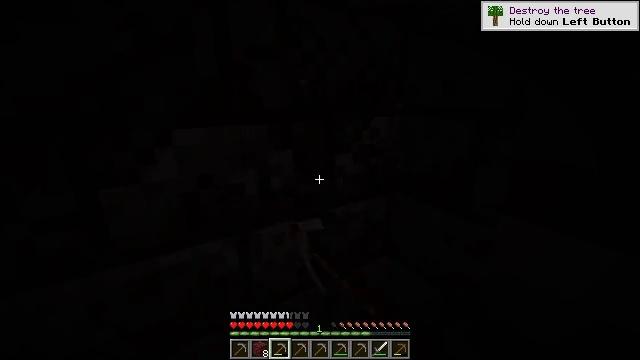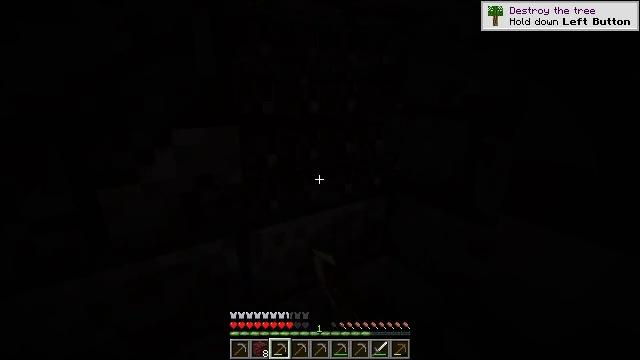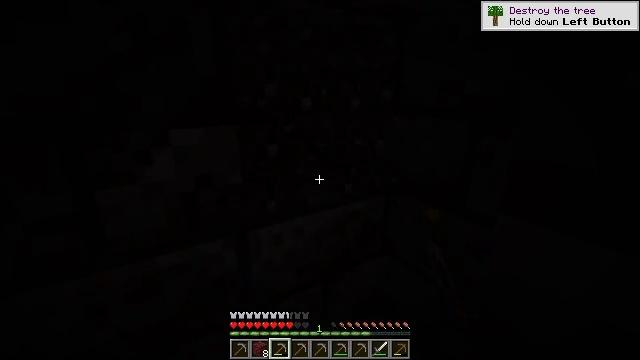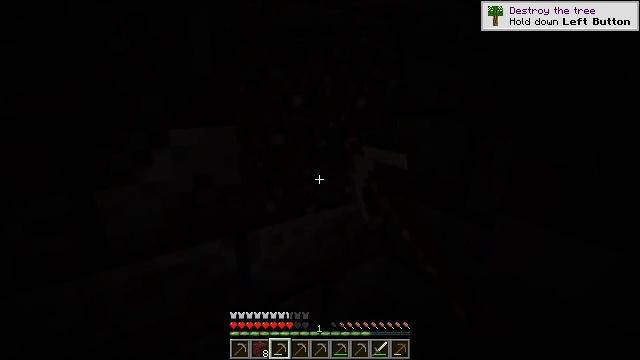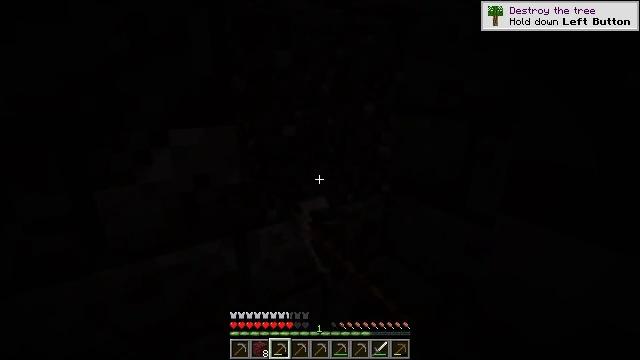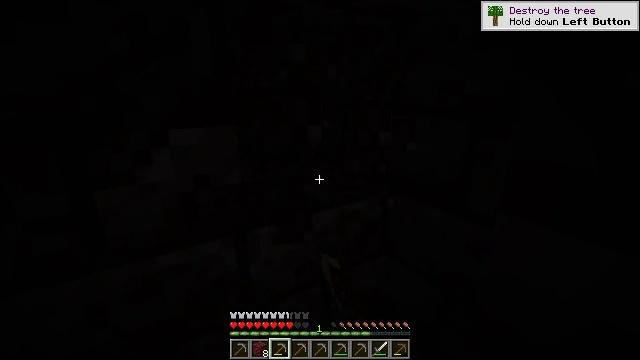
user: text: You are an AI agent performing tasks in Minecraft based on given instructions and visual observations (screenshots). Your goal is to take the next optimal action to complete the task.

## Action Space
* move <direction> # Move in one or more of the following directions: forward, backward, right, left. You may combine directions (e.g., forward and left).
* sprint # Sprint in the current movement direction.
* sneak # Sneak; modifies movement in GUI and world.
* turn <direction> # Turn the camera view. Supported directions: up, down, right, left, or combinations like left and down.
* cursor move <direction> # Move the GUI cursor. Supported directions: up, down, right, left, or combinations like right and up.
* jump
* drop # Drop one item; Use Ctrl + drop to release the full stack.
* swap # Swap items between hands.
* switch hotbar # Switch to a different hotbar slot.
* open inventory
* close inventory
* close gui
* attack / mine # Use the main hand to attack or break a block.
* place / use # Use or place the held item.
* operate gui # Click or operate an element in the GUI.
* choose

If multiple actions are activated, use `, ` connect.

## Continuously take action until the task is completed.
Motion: motion action
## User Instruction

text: Mine cracked polished blackstone bricks from a fortress.
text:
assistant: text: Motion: attack / mine
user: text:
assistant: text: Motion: attack / mine
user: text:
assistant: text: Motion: attack / mine
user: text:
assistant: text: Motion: attack / mine
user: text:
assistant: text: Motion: attack / mine
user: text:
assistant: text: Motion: attack / mine